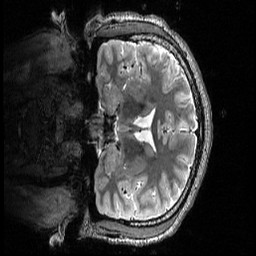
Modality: T2w
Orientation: coronal
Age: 20
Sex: male
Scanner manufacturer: siemens
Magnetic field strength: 3 T
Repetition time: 3.2 s
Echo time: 0.566 s